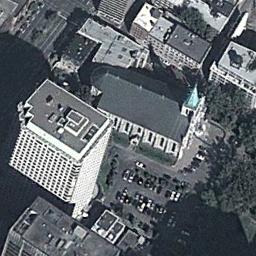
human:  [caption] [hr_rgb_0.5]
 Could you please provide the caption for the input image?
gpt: There is a church surrounded by some buildings with a parking lot beside .

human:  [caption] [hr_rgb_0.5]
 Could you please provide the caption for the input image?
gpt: This is a church with thick trees around it .

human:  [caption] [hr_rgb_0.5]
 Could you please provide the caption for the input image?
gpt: The white church with a tower and the rest of the church has a gray sloping roof .

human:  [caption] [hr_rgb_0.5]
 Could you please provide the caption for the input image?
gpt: A church with a gray roof, Surrounded by trees and parked vehicles .

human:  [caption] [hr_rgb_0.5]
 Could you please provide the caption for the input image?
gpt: A church with a gray roof beside some trees and white buildings .